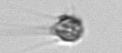
Label: Apedinella